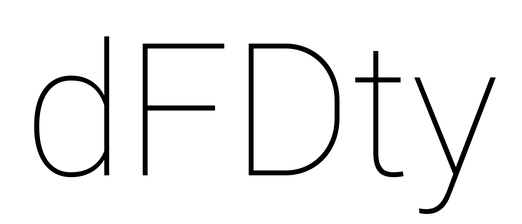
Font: Roboto_Thin